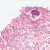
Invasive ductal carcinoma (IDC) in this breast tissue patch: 0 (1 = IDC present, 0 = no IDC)